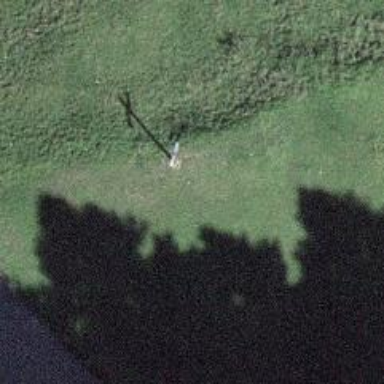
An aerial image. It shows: Historic wayside cross.